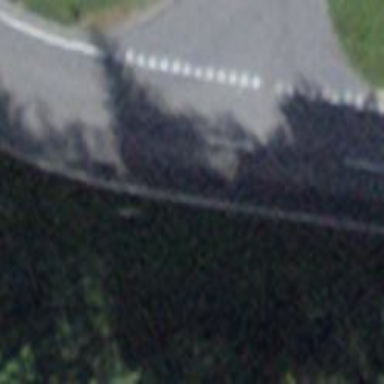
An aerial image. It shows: Primary road with asphalt surface.